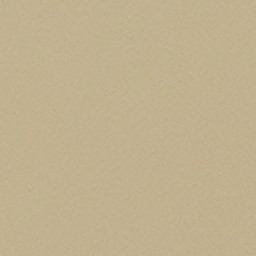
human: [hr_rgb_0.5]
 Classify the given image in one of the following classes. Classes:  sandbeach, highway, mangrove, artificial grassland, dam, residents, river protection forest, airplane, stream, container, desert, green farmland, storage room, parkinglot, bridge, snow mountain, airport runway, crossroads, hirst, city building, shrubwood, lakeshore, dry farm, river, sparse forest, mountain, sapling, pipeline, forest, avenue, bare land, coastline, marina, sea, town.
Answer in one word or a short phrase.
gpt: desert